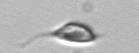
Label: Chrysochromulina